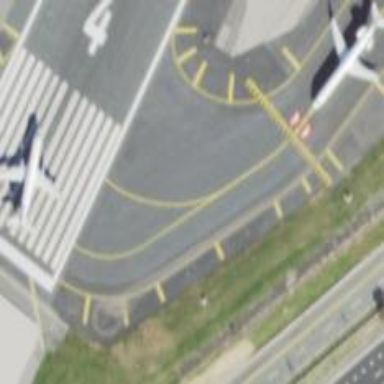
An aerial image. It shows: Image of taxiway at airport.